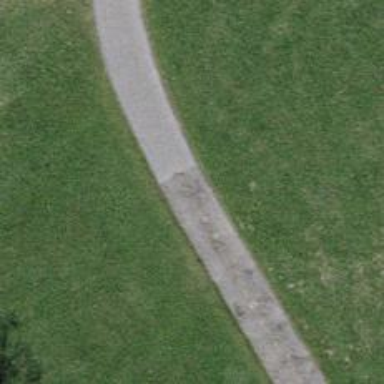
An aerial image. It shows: Driveway.